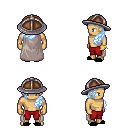
a pixel art fantasy rpg character, male body template, human, tanned skin, gray cape, red pants, white cyan left-swept hairstyle, chain helm, bracelets, black slippers, four views (front, back, left, right), 2x2 character sprite sheet, small pixel art, hard edges, no anti-aliasing